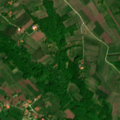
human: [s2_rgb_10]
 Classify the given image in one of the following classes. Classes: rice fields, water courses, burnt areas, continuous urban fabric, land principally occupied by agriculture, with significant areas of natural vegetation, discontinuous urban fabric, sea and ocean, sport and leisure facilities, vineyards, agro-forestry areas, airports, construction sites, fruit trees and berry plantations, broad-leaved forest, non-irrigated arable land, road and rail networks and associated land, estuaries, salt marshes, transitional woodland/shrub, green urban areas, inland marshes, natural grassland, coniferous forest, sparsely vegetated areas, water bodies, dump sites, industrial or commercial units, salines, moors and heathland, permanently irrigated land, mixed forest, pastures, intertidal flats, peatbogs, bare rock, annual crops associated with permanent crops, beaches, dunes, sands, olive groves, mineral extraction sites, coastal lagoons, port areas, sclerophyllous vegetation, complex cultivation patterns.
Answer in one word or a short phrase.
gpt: complex cultivation patterns, land principally occupied by agriculture, with significant areas of natural vegetation, broad-leaved forest